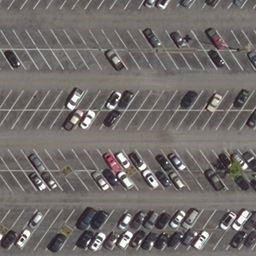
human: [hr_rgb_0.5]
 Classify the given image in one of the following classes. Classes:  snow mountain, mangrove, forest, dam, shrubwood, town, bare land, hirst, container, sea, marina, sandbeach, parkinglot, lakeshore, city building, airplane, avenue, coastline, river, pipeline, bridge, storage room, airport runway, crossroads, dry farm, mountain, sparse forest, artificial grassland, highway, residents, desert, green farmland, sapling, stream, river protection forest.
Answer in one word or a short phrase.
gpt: parkinglot